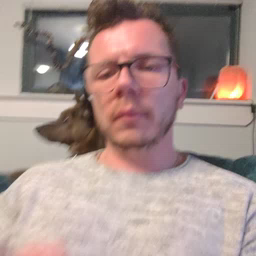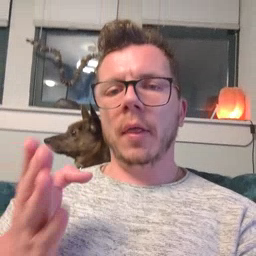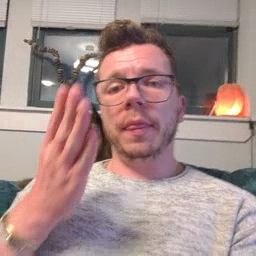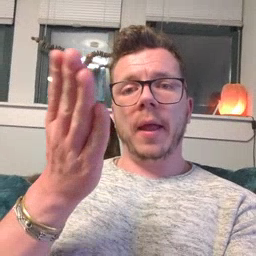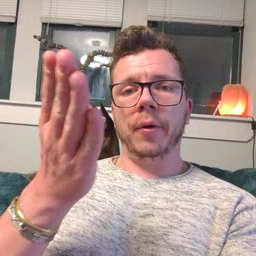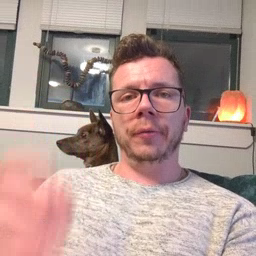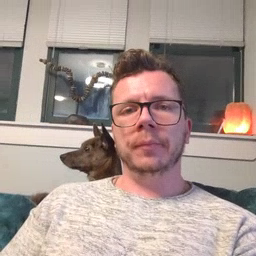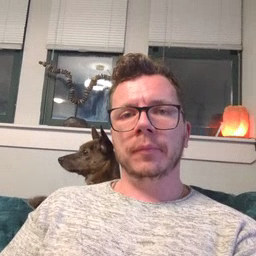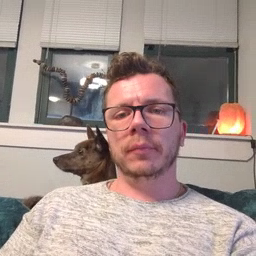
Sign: there